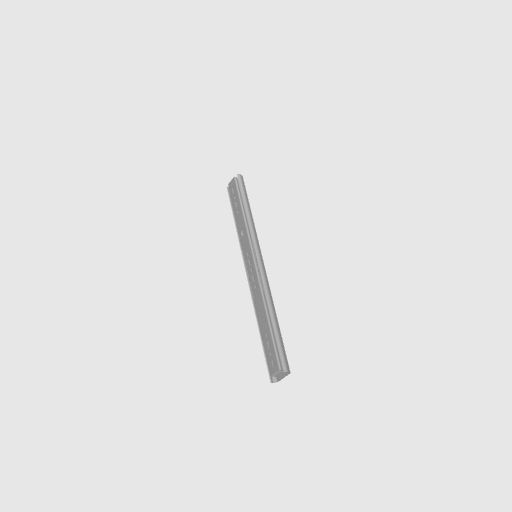
Part: ViperSlide10Ball